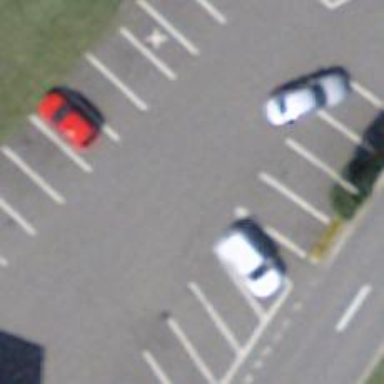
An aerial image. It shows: Parking area.